Field crop: tomato
Growth stage: 1
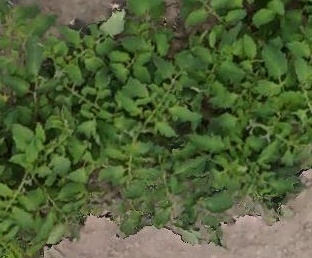
Species: tomato